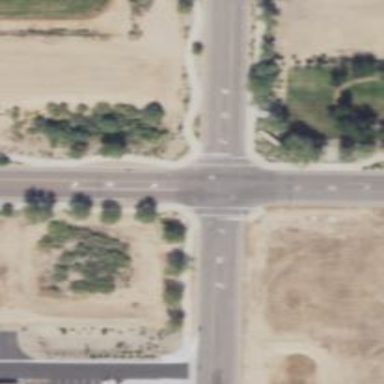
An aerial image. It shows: Solid stop line on the road.